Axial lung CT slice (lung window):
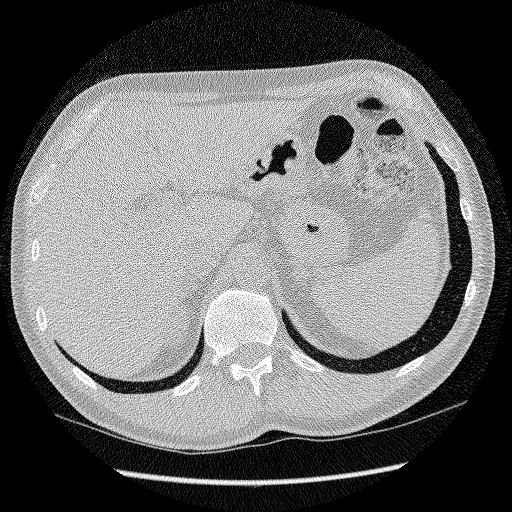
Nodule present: no